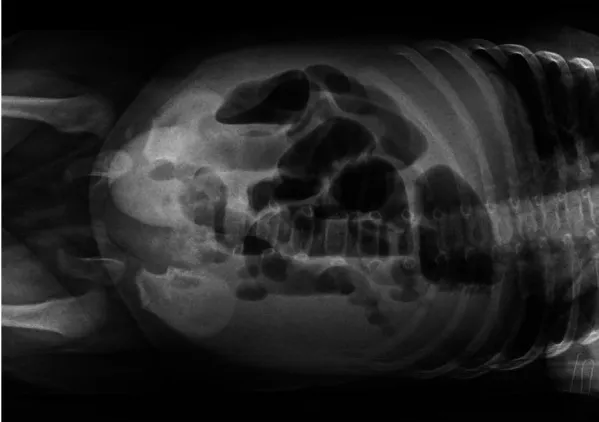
Direct abdominal x-ray performed after clinical worsening suggesting intestinal occlusion with multiple aereal levels and hygro-gas stasis.
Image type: radiology (x_ray)